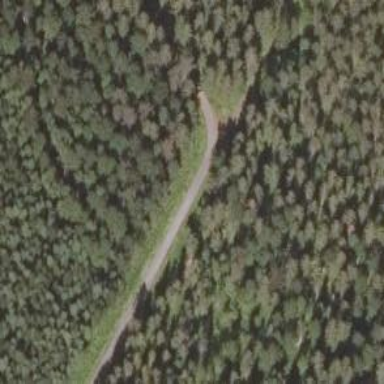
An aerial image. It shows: Unclassified road.